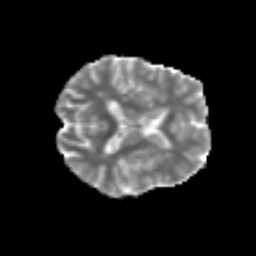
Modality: MD
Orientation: axial
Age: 72
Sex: female
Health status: ill
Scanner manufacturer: siemens
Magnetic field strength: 3 T
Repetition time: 8.7 s
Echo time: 0.11 s